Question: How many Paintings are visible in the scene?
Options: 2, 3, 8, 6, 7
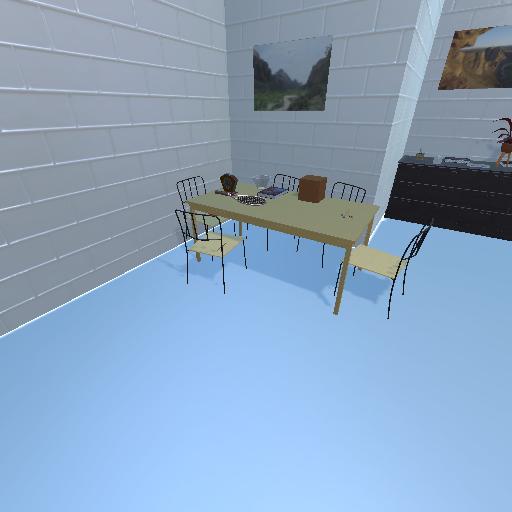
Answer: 2